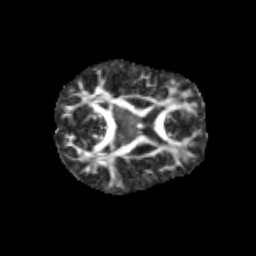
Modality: FA
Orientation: axial
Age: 10
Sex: male
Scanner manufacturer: siemens
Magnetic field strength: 3 T
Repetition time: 3.8 s
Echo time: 0.07 s